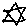
Label: star